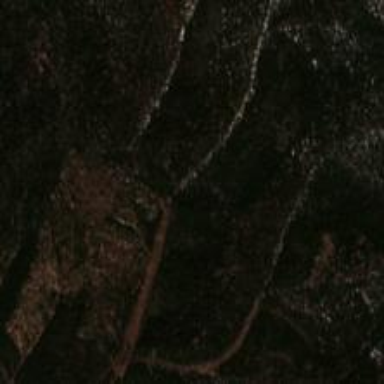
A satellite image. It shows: Logging area.